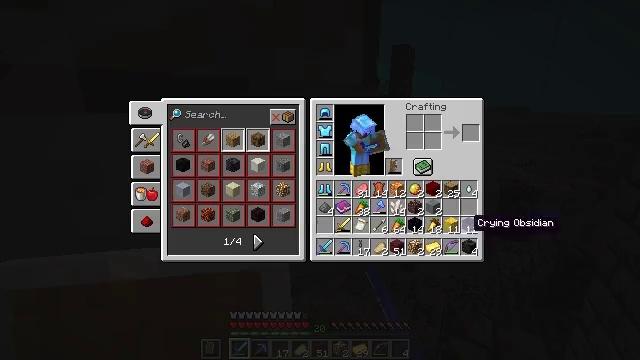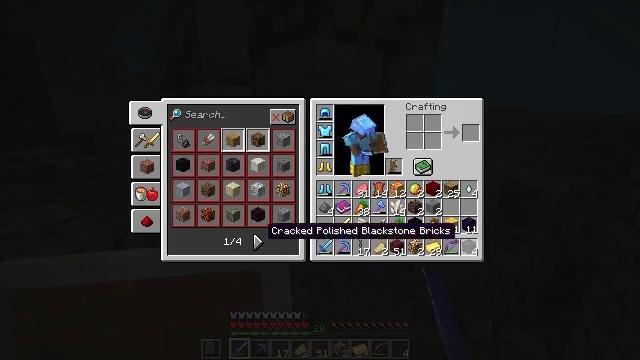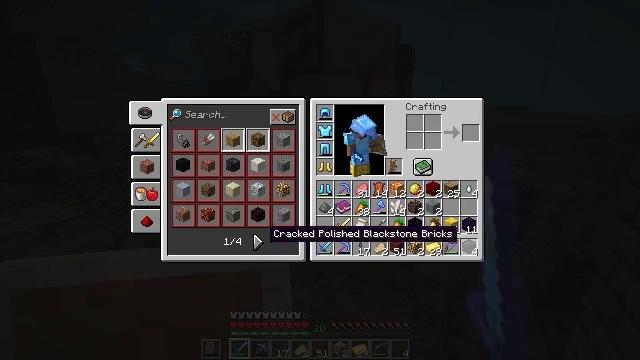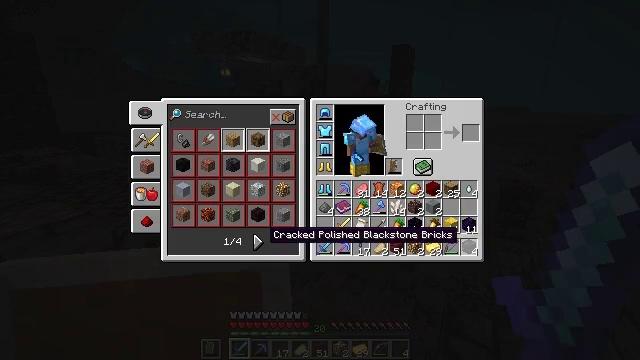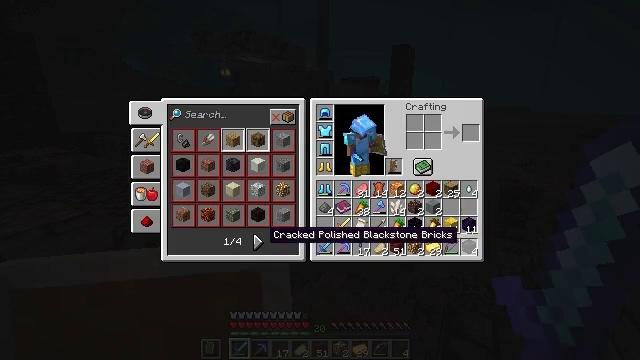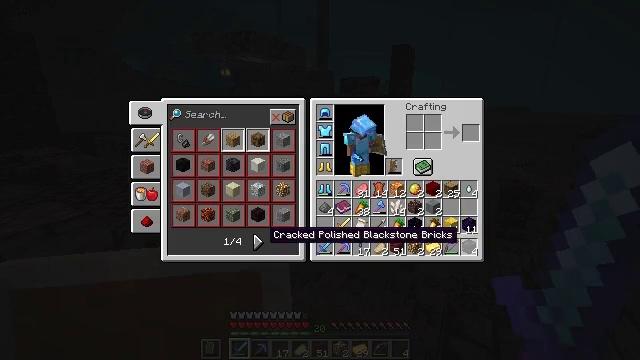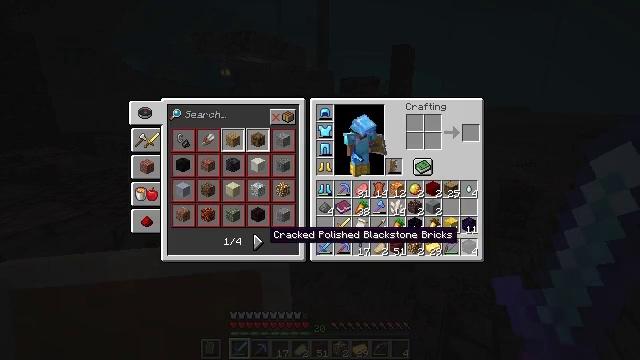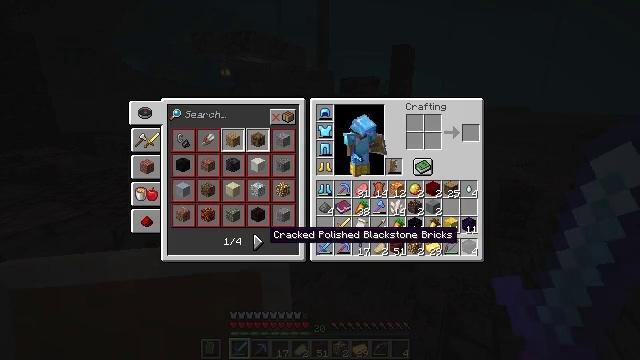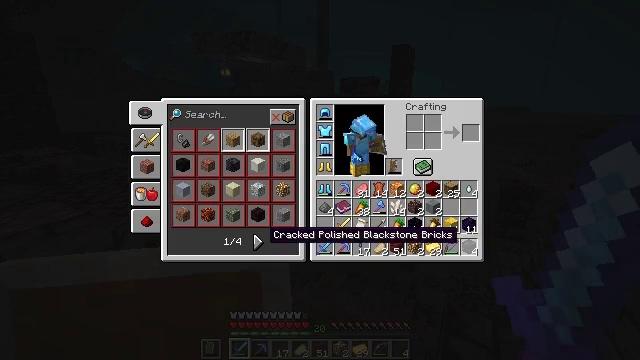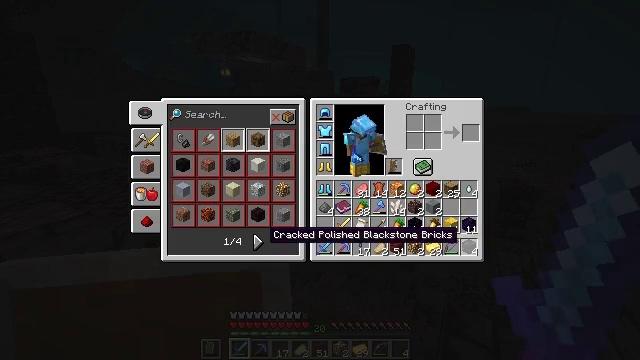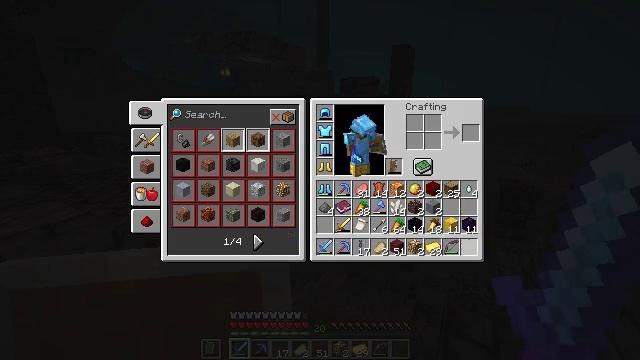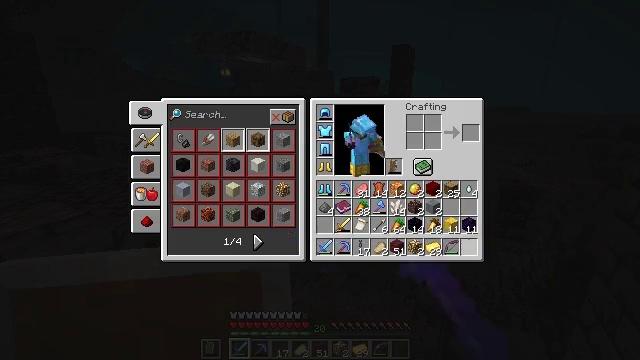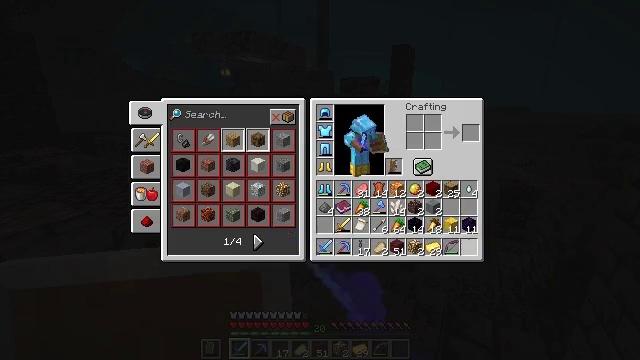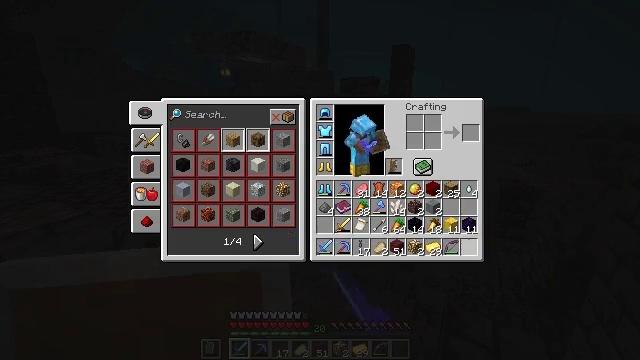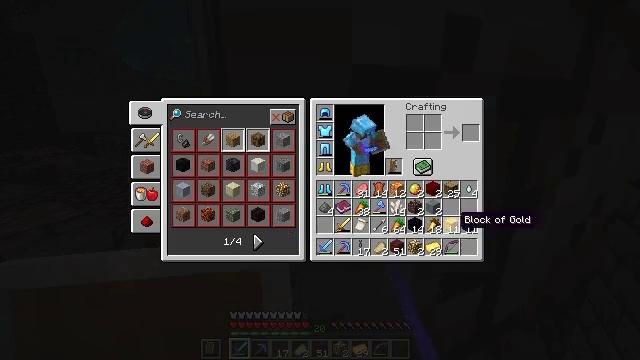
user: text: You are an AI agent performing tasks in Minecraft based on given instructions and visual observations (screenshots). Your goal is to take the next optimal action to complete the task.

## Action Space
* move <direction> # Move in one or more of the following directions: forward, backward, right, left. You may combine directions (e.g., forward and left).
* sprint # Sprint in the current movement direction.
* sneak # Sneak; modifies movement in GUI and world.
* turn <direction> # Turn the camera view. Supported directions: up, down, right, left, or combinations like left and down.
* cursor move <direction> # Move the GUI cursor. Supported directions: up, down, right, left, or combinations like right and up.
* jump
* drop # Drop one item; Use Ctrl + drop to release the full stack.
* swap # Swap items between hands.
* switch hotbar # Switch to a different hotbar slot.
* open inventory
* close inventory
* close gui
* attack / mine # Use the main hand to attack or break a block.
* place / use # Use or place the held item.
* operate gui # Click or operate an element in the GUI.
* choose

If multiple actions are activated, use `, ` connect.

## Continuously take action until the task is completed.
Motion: motion action
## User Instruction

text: Remove a cracked polished blackstone bricks from the inventory.
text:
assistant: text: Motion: sprint, cursor move down, open gui
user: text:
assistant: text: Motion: sprint
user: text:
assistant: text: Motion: sprint
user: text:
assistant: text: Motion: sprint
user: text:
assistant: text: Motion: sprint
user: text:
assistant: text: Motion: sprint
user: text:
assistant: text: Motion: sprint
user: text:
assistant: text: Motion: sprint
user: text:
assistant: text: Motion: sprint
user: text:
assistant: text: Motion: sprint, drop
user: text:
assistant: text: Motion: sprint, drop
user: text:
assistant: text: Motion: sprint, drop
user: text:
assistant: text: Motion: sprint
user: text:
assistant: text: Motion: sprint, cursor move left and up
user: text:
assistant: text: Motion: sprint